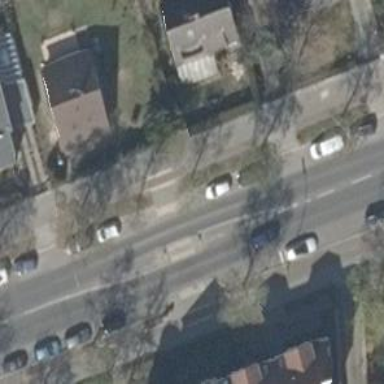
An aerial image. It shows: Tertiary road with asphalt surface. It has separate track for cycling and parallel on-street parking lanes on both sides with sidewalks.